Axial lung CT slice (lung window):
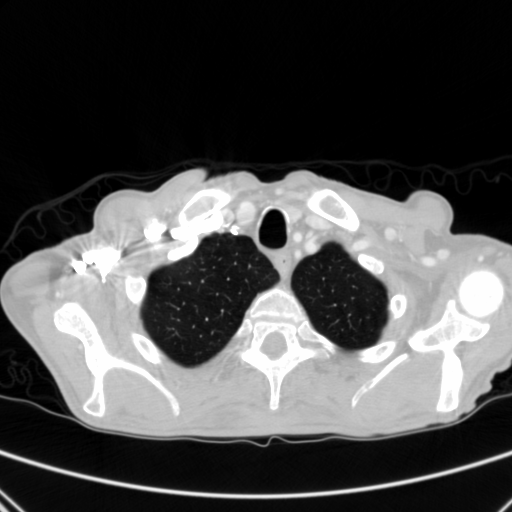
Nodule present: no